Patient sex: M
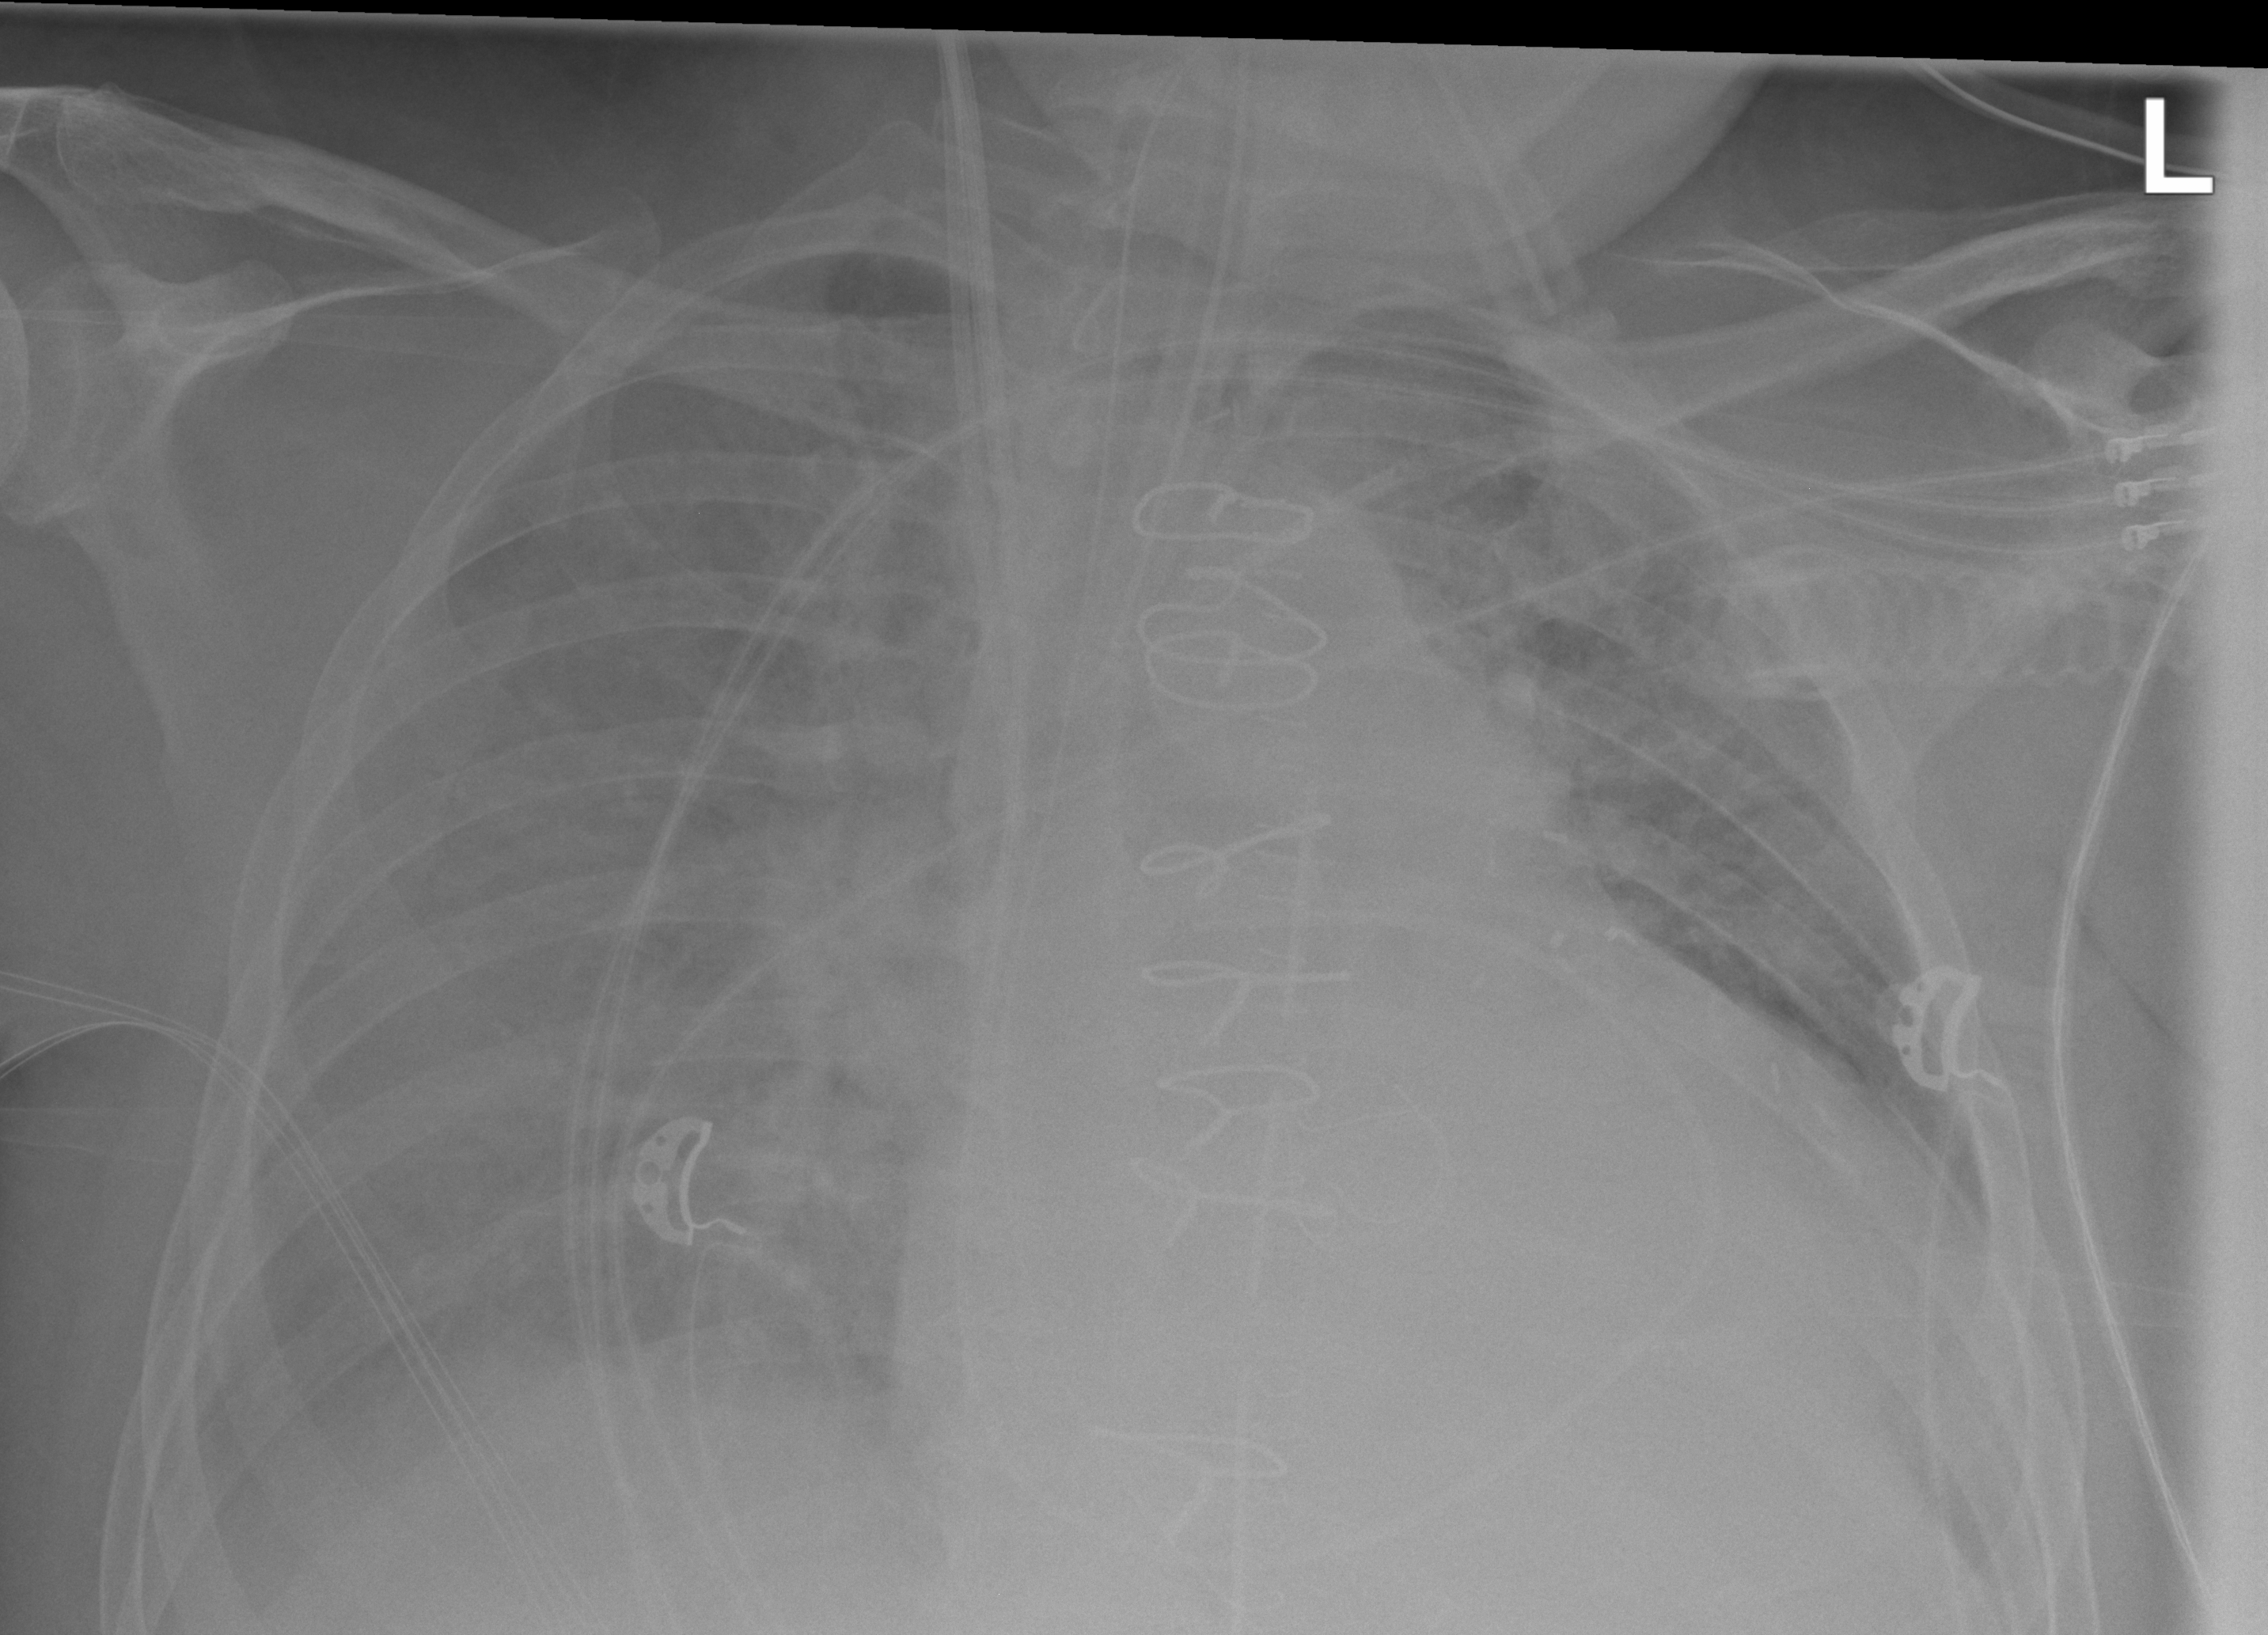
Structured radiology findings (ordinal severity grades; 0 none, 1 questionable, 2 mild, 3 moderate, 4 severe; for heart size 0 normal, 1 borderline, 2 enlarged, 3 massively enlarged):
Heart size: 2
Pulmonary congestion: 2
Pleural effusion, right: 3
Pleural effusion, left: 2
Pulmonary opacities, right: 2
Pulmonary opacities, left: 2
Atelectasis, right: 2
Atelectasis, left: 2